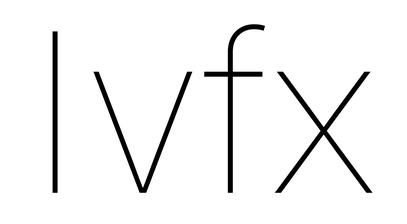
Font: Inter_Thin